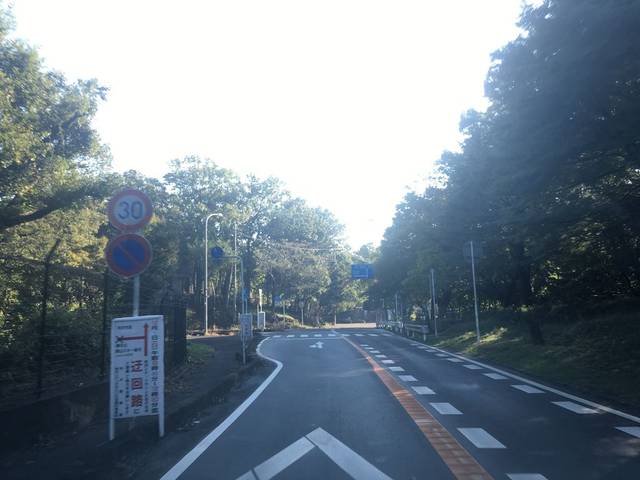
Region: Japan
Coordinates: 35.768, 139.412